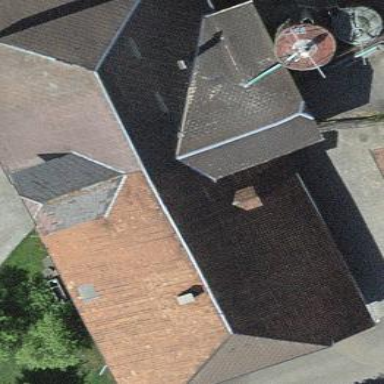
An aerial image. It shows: Farm building.